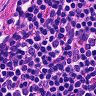
Metastatic tissue present: no